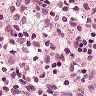
Metastatic tissue present: no